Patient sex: M
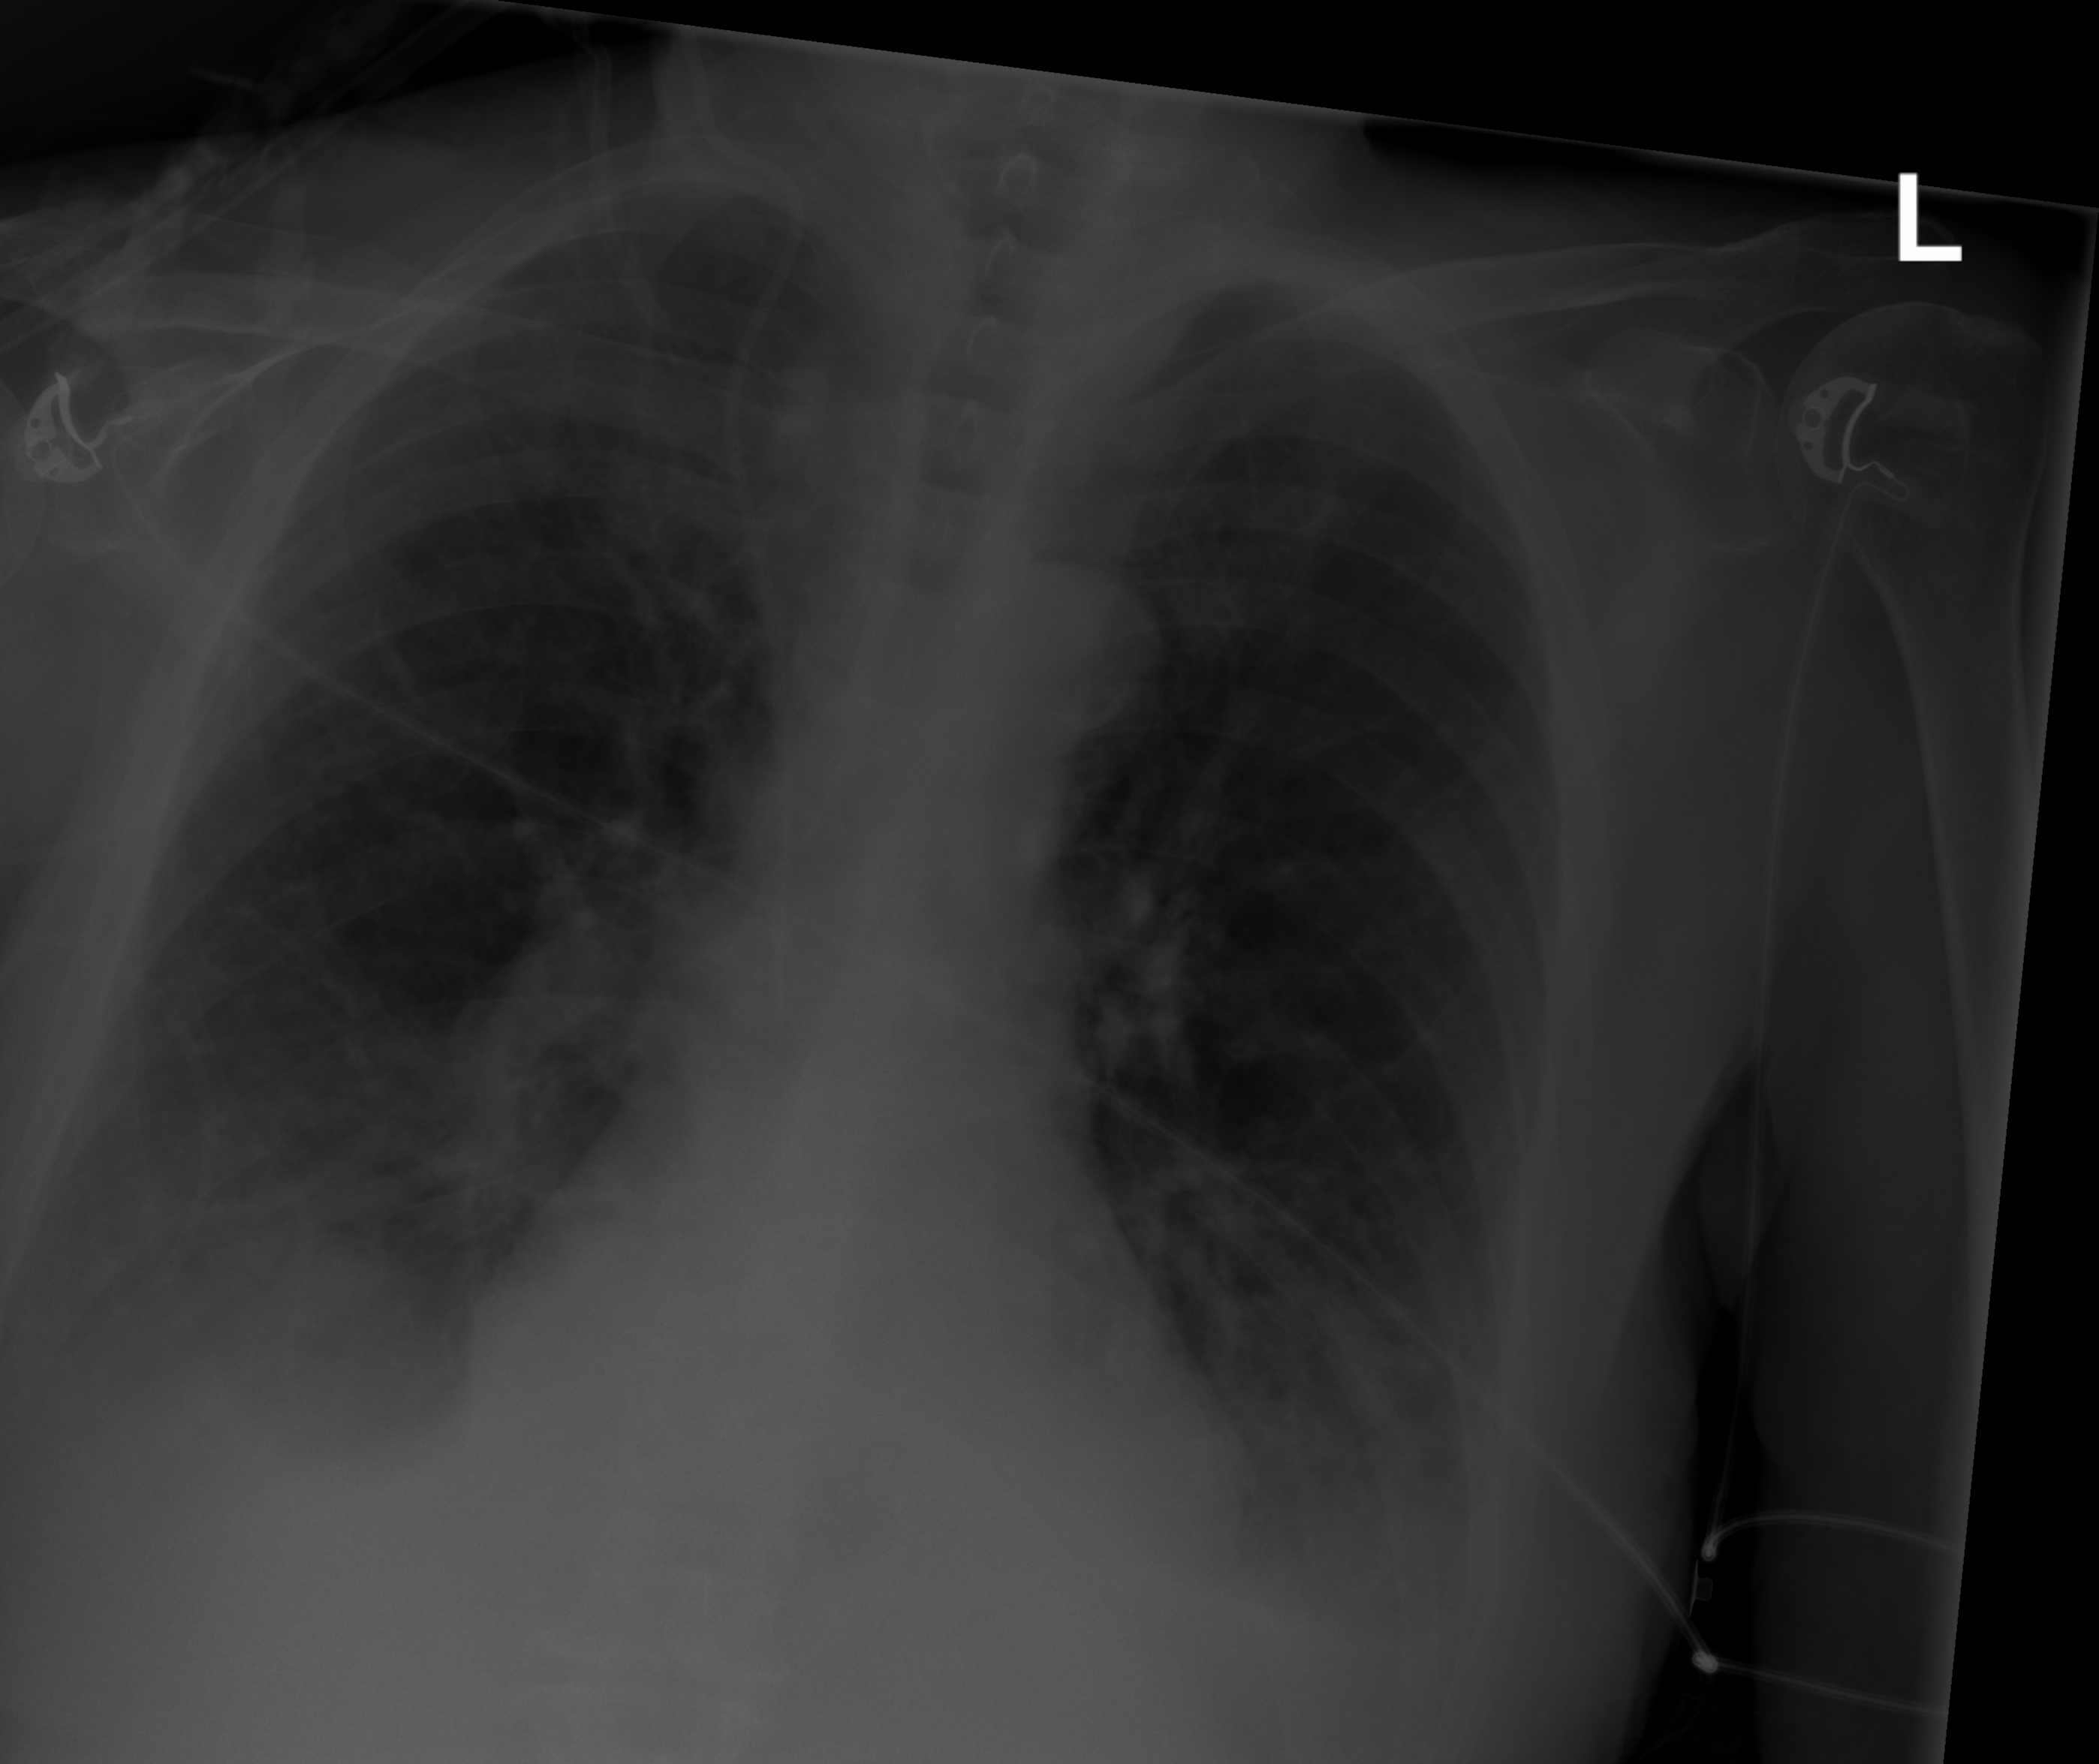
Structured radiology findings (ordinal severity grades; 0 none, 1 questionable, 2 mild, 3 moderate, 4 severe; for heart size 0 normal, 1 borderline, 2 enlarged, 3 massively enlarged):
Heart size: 0
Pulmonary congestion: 0
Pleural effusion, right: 2
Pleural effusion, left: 2
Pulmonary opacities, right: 2
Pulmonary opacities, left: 2
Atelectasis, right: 2
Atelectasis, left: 2